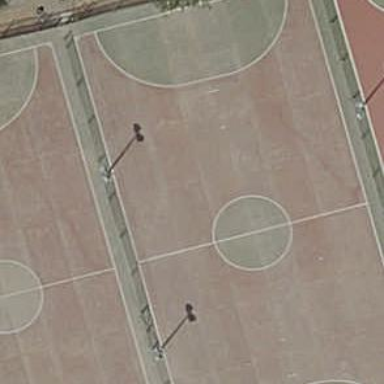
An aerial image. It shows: Paved soccer pitch for leisure land activities.